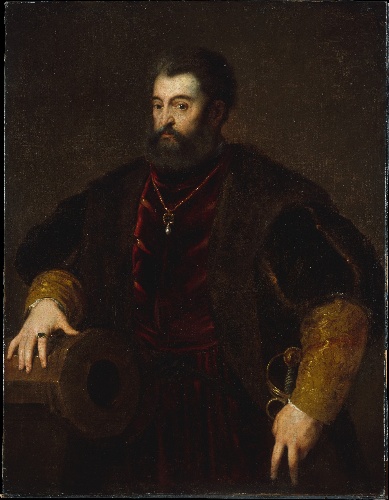
Title: Alfonso d'Este (1486–1534), Duke of Ferrara
Artist: Titian
Artist bio: late 16th or early 17th century
Object type: Painting
Classification: Paintings
Medium: Oil on canvas
Dimensions: 50 x 38 3/4 in. (127 x 98.4 cm)
Department: European Paintings
Credit line: Munsey Fund, 1927
Accession year: 1927
Repository: Metropolitan Museum of Art, New York, NY
Tags: Men|Portraits